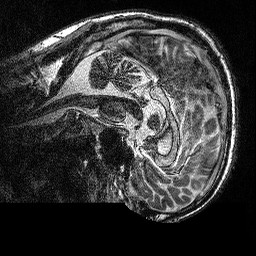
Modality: MP2RAGE
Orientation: sagittal
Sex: male
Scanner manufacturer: siemens
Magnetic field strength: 3 T
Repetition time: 5 s
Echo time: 0.00292 s